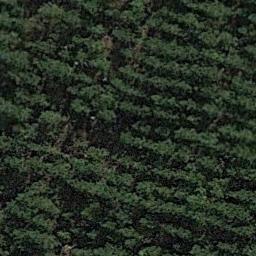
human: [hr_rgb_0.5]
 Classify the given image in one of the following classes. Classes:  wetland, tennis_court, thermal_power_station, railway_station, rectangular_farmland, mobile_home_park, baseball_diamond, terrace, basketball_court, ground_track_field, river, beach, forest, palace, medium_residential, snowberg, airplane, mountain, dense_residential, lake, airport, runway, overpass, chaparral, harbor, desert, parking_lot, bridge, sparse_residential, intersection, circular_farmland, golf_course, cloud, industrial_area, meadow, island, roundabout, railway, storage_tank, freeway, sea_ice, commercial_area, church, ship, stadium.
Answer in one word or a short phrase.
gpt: forest